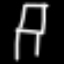
Label: chair